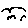
Label: bird